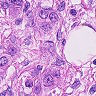
Metastatic tissue present: yes